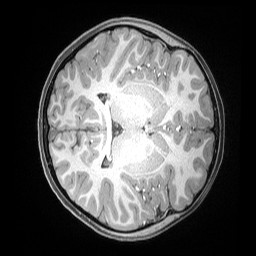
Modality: T1w
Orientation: axial
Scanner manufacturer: siemens
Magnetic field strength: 3 T
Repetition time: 2.53 s
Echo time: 0.00169 s